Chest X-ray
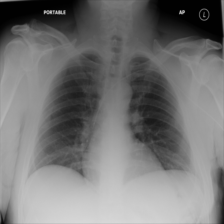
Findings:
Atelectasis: negative
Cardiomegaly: negative
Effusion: negative
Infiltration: negative
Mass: negative
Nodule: negative
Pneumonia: negative
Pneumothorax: negative
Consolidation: negative
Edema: negative
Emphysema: negative
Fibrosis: negative
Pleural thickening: negative
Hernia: negative